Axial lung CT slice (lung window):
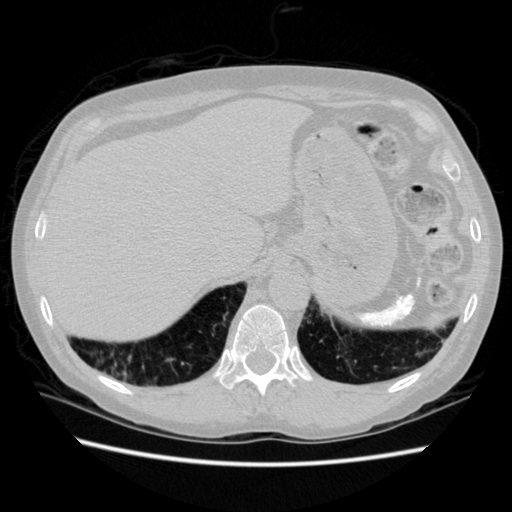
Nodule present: no